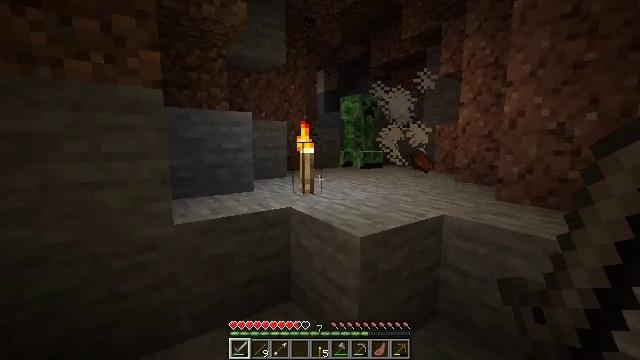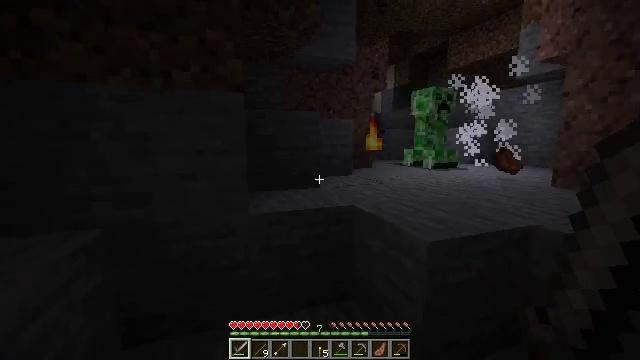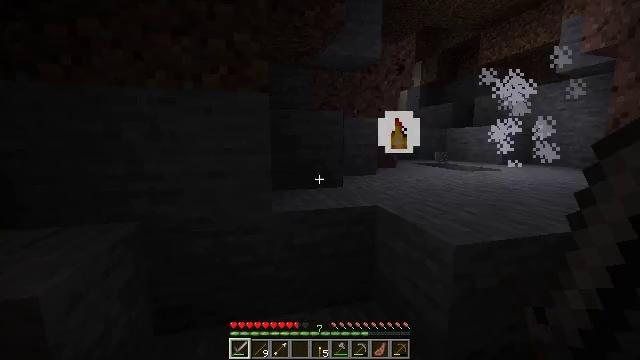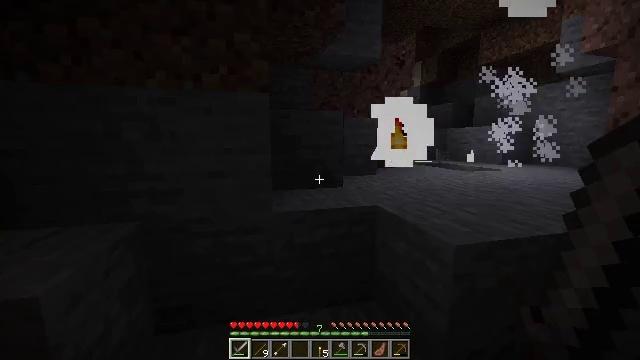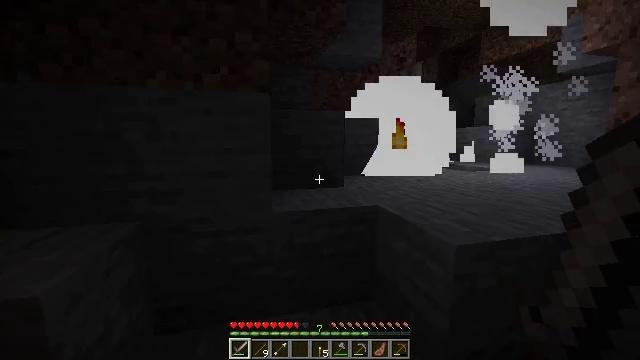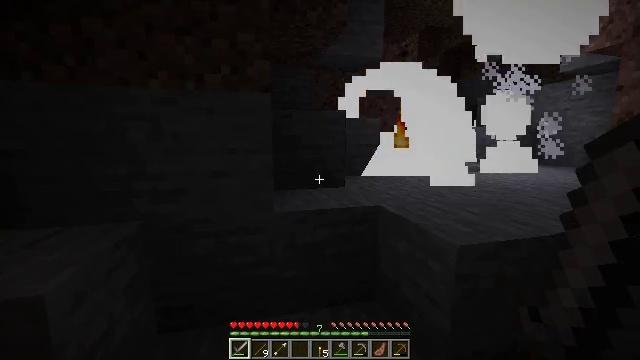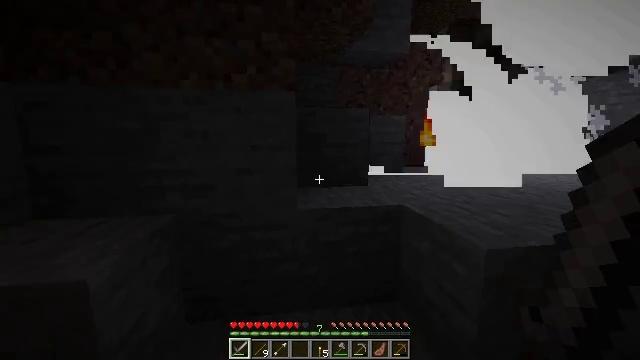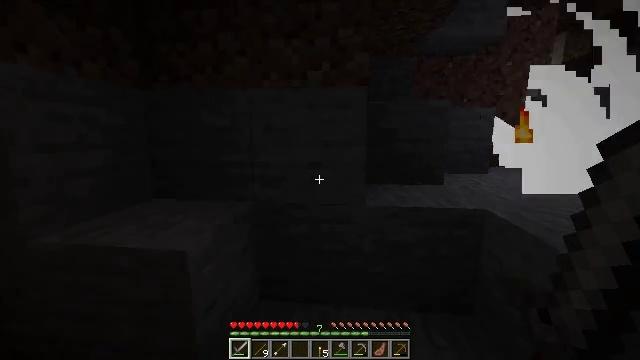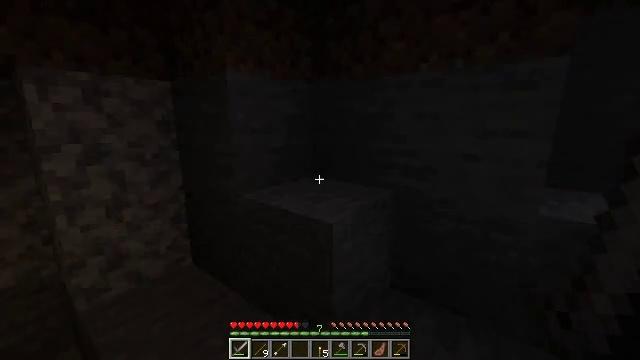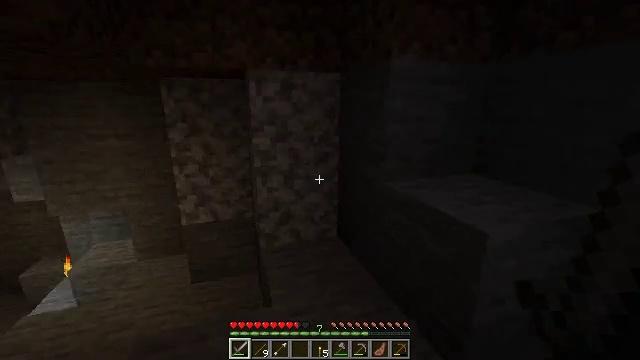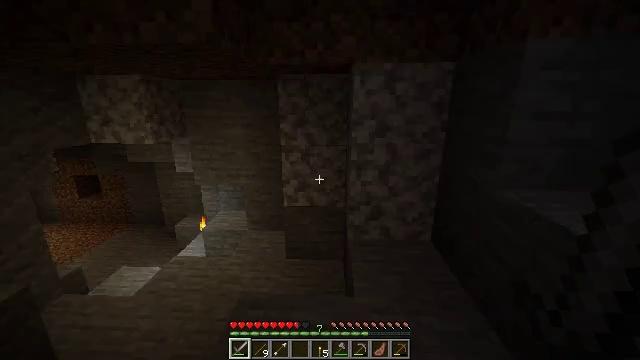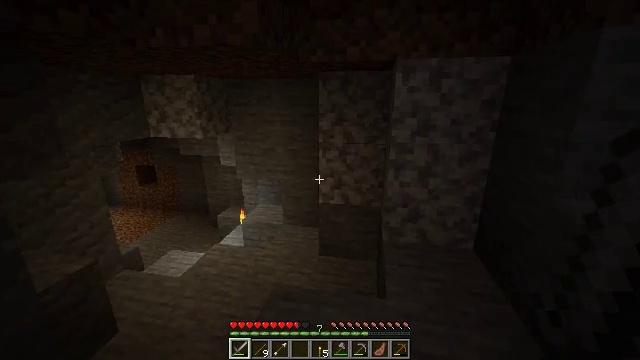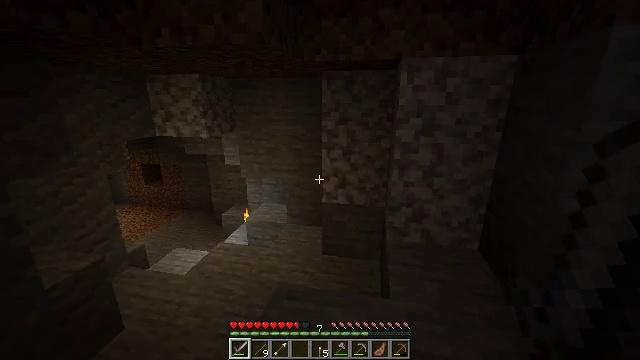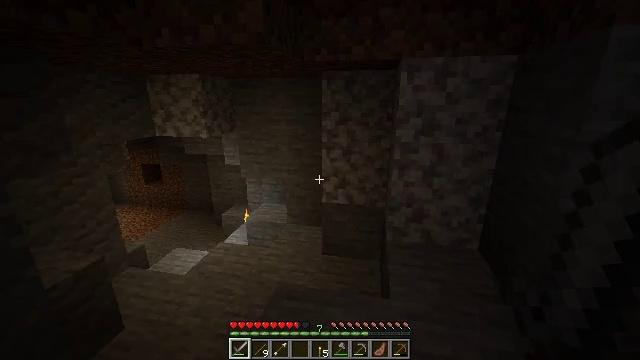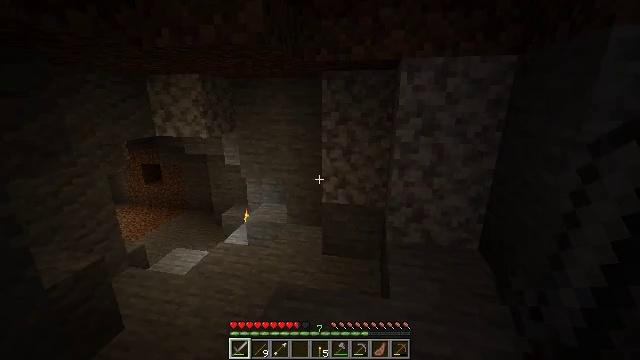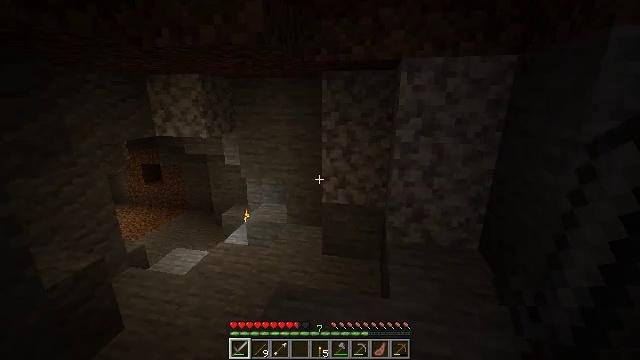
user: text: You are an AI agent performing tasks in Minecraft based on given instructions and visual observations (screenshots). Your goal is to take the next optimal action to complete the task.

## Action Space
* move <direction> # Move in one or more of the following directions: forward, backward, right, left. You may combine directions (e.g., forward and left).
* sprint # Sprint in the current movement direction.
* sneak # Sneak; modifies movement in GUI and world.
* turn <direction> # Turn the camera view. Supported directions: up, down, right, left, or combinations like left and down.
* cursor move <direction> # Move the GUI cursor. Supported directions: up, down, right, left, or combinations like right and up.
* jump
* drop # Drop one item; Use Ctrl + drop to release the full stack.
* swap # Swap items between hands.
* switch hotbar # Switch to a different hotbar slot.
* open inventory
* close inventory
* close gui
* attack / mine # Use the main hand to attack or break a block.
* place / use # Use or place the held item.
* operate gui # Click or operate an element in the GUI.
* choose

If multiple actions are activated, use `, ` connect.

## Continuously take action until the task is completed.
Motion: motion action
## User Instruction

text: Combat the zombie villager.
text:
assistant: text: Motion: turn left
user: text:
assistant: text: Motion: turn left
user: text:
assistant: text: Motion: no_op
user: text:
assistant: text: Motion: no_op
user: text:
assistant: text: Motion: no_op
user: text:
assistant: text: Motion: turn left
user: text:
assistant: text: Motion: turn left and down
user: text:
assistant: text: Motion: turn left and down
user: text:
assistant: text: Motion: turn left and down
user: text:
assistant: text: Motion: turn left and down
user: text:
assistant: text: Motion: turn left
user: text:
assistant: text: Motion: no_op
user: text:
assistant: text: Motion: no_op
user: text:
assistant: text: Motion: no_op
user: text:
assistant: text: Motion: no_op
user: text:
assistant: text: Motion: no_op
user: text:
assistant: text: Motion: no_op
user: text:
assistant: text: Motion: no_op
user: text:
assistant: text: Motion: turn right and up
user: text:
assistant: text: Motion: turn right
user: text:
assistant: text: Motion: turn right and up
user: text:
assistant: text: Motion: move forward, turn right
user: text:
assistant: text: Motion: move forward, turn right
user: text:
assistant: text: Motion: move forward, turn right
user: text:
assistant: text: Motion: move forward, turn right
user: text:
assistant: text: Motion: move forward, turn right
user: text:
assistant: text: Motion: move forward
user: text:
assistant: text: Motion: move forward
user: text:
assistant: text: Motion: move forward
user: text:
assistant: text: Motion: move forward